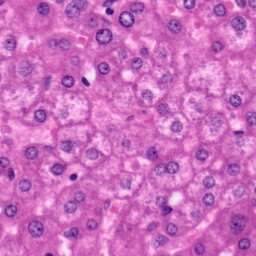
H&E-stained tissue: Liver